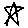
Label: star